Interaction volume radius: 10 \u00c5
Interaction volume height: 45 \u00c5
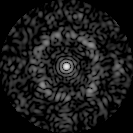
Disorder parameter: 0.7181